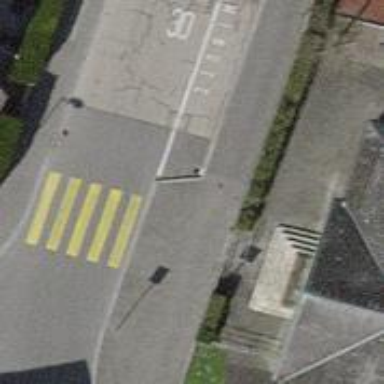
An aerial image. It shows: Kerb serving as barrier.